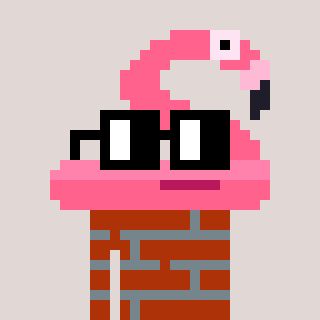
a pixel art character with square black glasses, a flamingo-shaped head and a hotbrown-colored body on a warm background